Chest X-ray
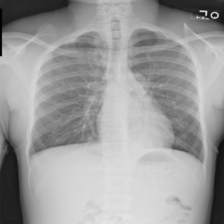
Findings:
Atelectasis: negative
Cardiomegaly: negative
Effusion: negative
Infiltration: negative
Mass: positive
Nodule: negative
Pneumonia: negative
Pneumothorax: negative
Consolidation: positive
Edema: negative
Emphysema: negative
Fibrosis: negative
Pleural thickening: negative
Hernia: negative